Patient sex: M
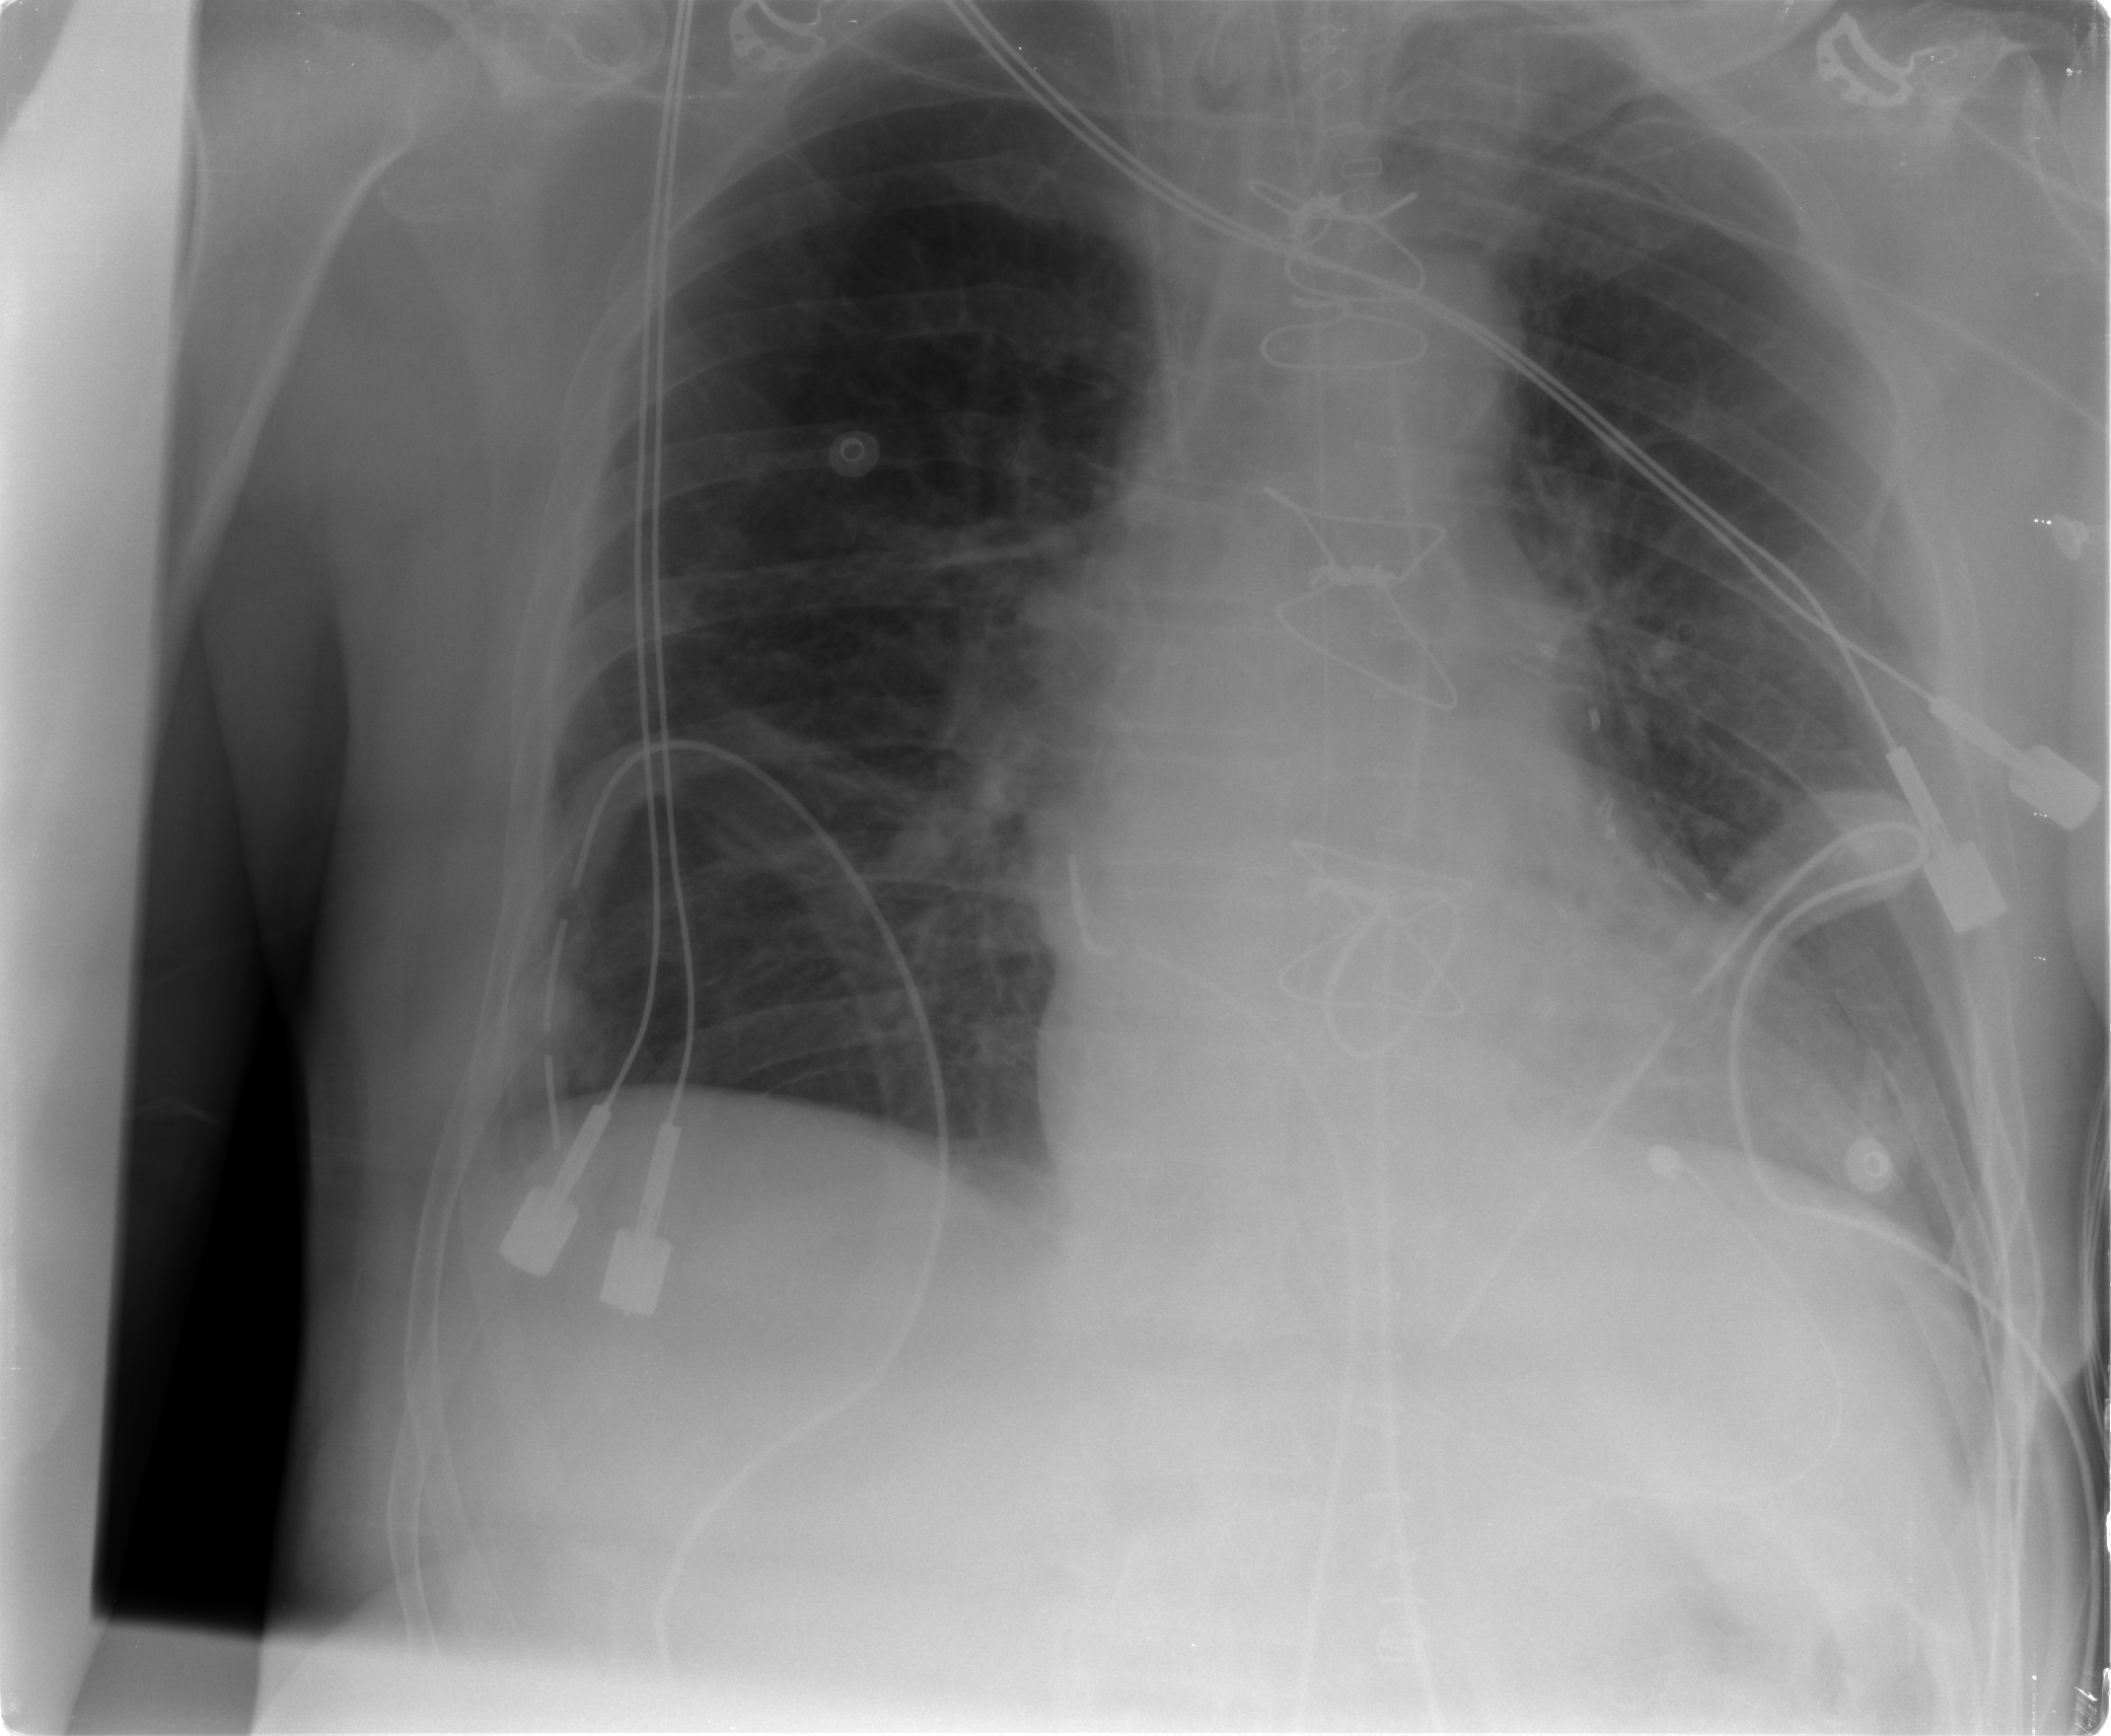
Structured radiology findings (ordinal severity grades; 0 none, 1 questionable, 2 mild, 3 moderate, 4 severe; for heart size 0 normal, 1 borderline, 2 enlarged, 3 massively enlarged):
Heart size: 2
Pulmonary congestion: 2
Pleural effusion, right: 0
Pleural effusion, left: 0
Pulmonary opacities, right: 1
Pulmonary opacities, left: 0
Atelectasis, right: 1
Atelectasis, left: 1